Interaction volume radius: 10 \u00c5
Interaction volume height: 25 \u00c5
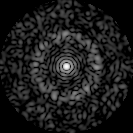
Disorder parameter: 0.8484